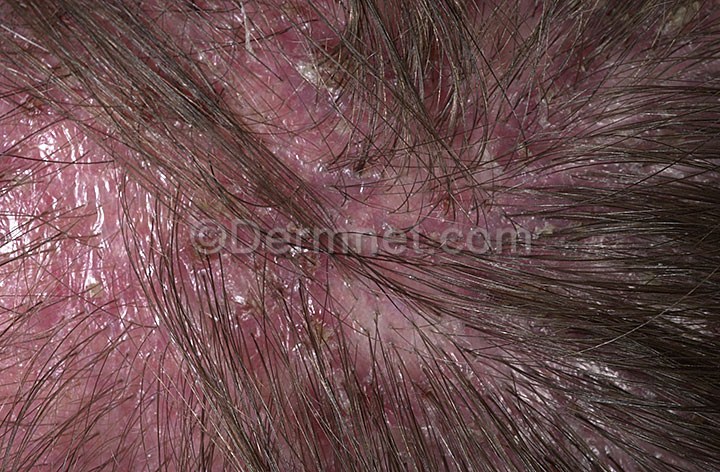
Disease: Hair Loss Photos Alopecia and other Hair Diseases